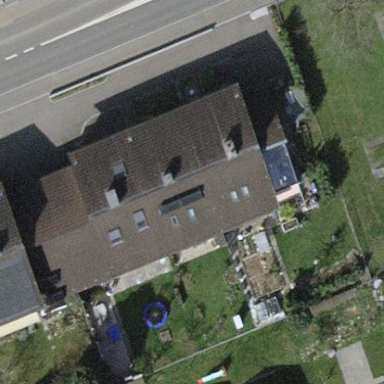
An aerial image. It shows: Semidetached house.